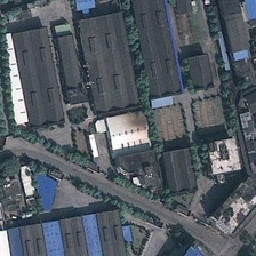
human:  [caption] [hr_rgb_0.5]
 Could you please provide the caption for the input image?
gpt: The factory has many roofs.

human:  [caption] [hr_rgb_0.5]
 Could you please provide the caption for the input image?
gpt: There are many black roofs in the factory.

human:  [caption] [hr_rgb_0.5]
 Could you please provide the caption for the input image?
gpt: also there are a lot of green plants .

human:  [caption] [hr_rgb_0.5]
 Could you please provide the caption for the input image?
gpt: The factory has many black roofs.

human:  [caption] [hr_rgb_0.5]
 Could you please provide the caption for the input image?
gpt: There are many black roofs of the factory.